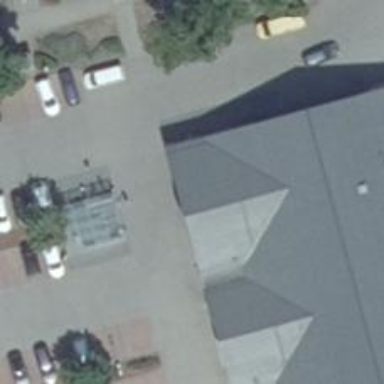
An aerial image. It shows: Bakery.